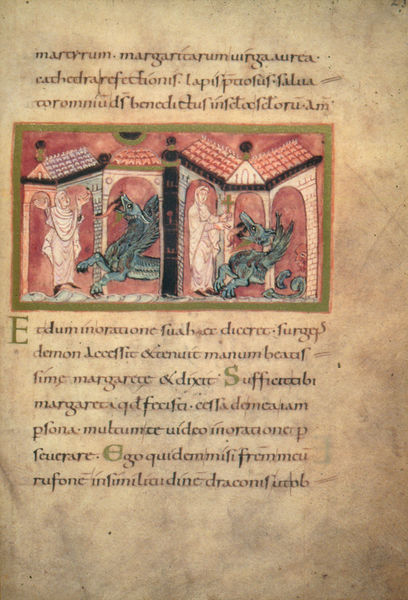
Titel: Passio Margaretae (Fulda)
Institution: Hannover, Niedersäschische Landesbibliothek
Schlagwörter: wolf, grün, frau, schwarz, haus, rot, beige, rahmen, kirche, gold, schrift, bilder, text, heilige, ungeheuer, drache, handschrift, latein, nonnen, ilder